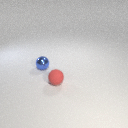
small blue metal sphere to the left of small red rubber sphere